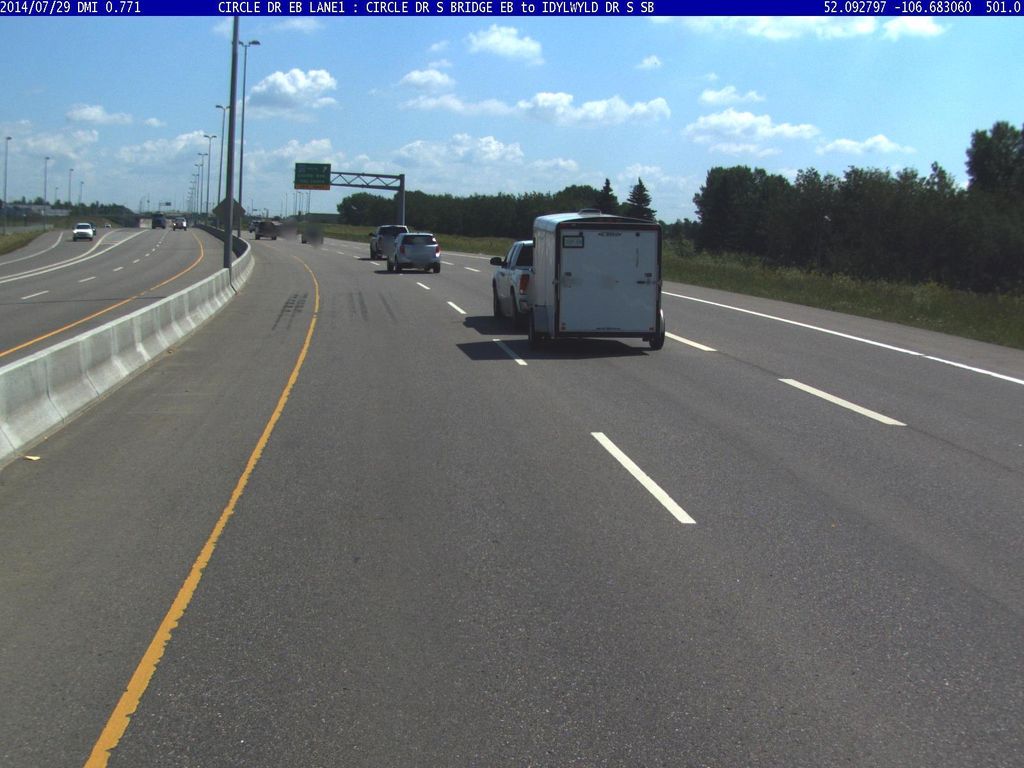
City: saskatoon